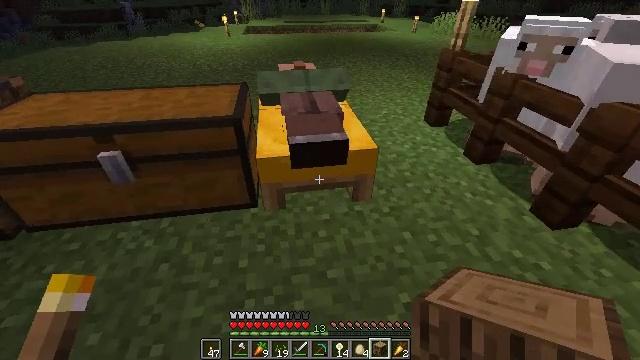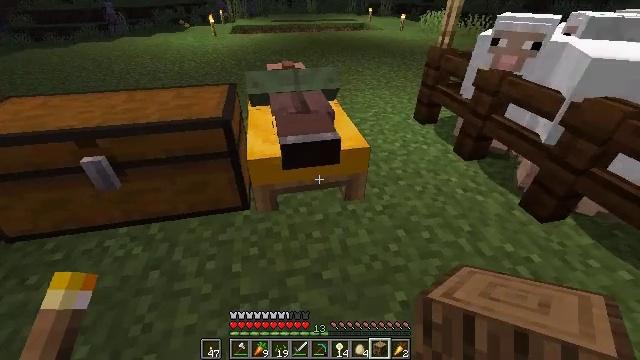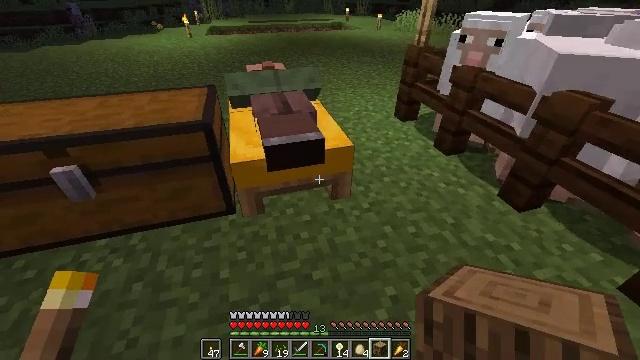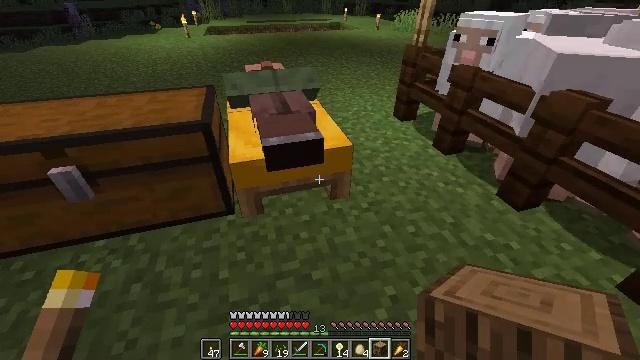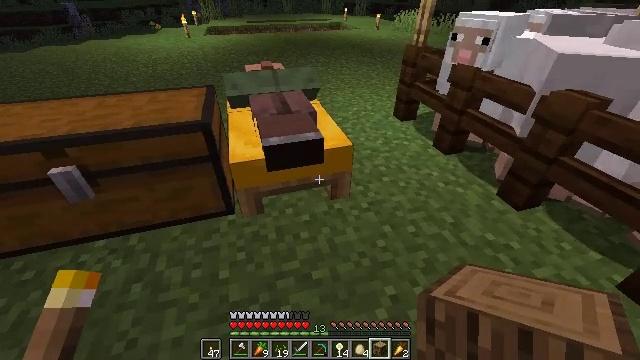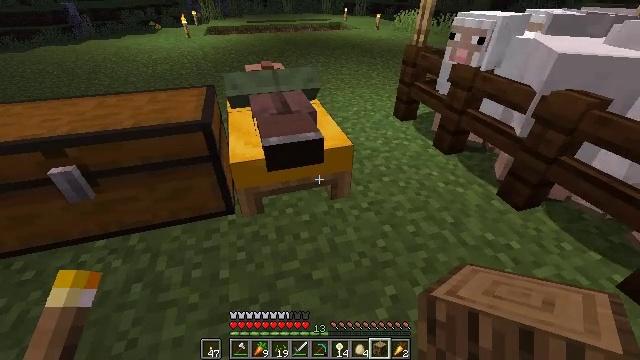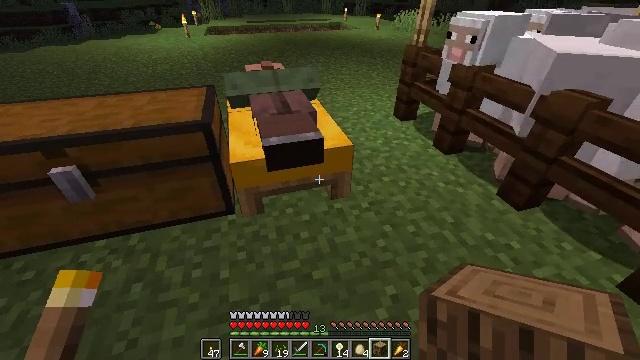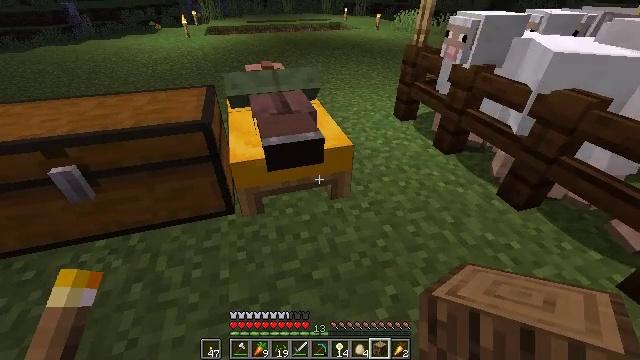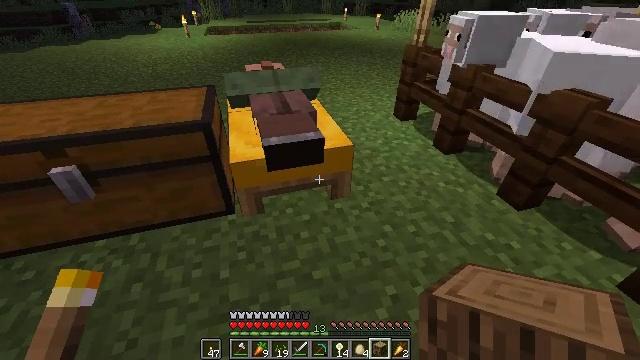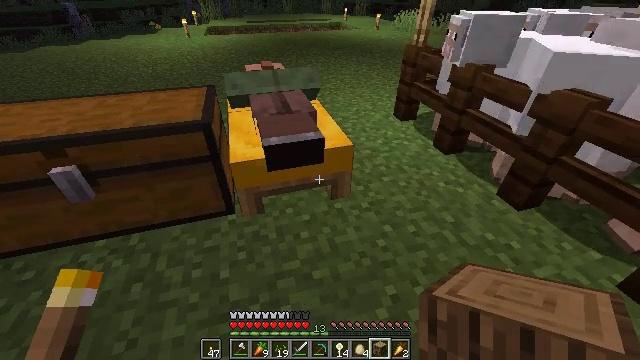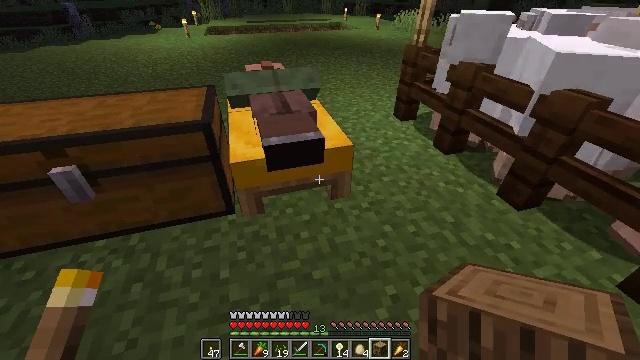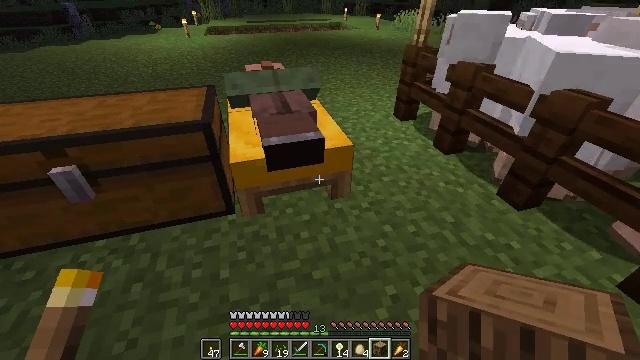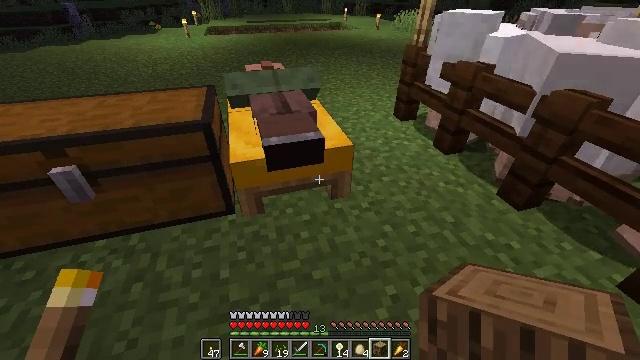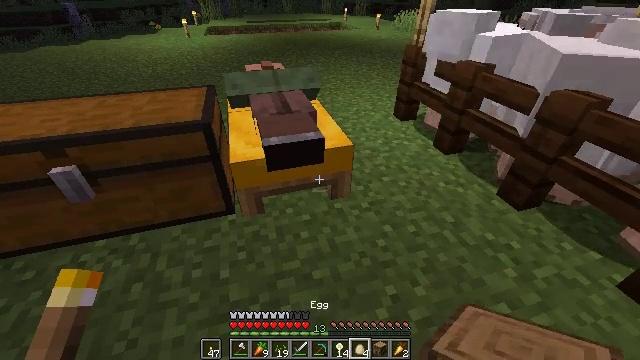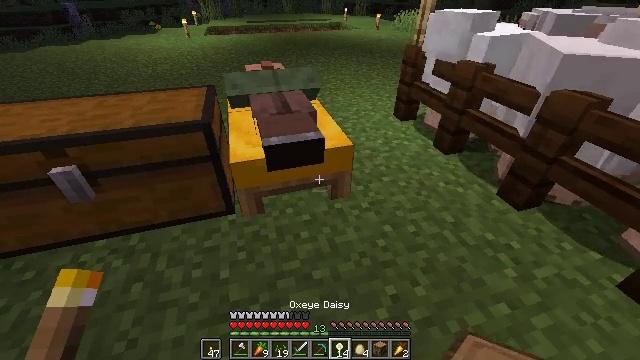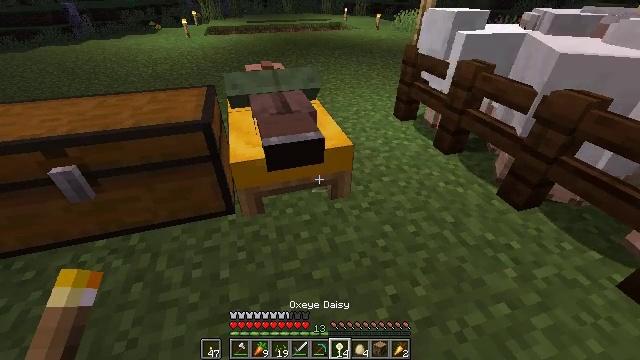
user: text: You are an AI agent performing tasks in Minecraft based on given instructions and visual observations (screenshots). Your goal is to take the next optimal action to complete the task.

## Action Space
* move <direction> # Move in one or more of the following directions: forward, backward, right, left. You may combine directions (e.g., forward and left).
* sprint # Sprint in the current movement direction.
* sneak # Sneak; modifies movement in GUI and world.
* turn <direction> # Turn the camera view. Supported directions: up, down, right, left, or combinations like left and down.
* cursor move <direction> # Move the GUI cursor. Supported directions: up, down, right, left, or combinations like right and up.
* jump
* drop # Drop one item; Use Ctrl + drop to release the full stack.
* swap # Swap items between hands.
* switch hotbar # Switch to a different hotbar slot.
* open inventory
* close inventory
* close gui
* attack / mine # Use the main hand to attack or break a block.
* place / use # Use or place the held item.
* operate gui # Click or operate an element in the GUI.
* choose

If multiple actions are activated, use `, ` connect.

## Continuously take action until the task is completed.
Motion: motion action
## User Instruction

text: Destroy the yellow bed to recycle it.
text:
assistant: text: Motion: turn right
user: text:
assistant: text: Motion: turn right
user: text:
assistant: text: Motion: no_op
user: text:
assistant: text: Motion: no_op
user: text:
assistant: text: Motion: no_op
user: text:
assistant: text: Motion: no_op
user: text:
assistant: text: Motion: no_op
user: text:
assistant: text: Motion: no_op
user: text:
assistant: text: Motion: no_op
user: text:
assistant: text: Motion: no_op
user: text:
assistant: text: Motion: no_op
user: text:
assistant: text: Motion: no_op
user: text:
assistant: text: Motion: no_op
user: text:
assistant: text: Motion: no_op
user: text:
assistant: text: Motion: no_op
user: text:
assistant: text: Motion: no_op
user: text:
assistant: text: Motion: no_op
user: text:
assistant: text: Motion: no_op
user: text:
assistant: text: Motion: no_op
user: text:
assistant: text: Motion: no_op
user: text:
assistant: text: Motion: no_op
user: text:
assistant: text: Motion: no_op
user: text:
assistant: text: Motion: no_op
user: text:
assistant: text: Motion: no_op
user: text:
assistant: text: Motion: no_op
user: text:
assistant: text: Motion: no_op
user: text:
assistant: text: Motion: move forward
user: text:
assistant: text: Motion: move forward
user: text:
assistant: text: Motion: move forward
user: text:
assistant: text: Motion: move forward